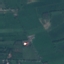
Label: Pasture